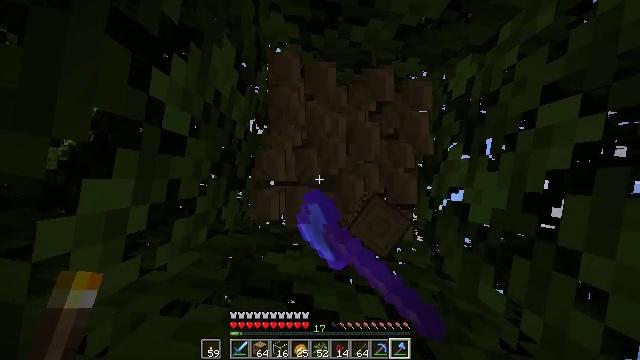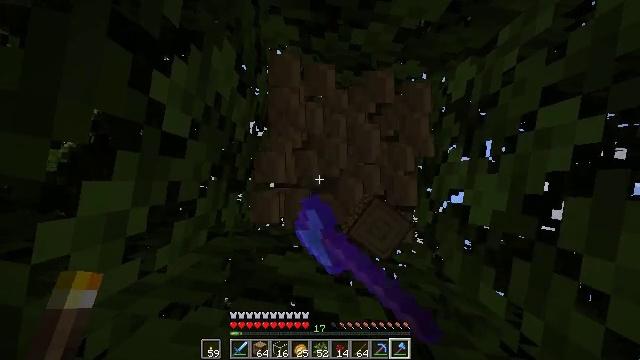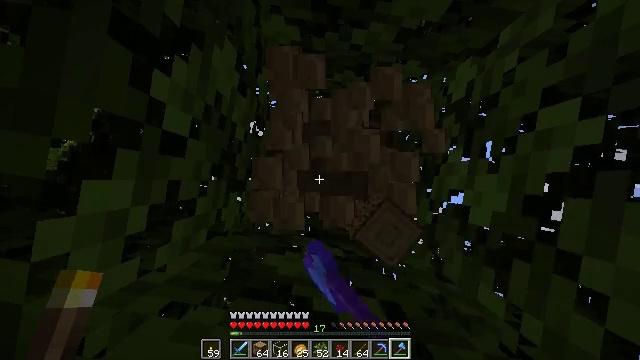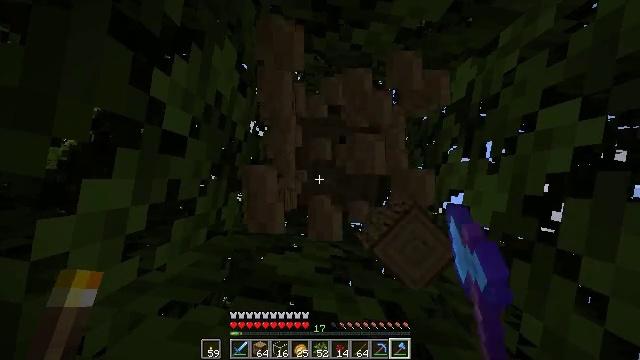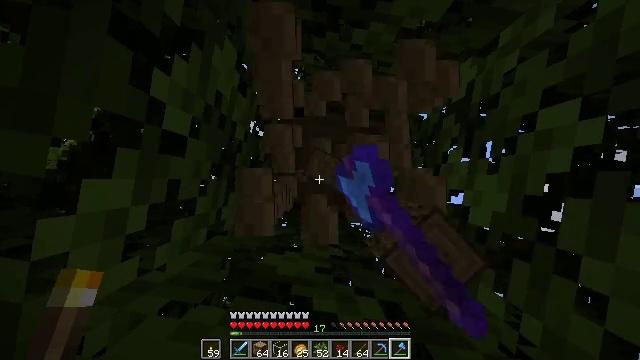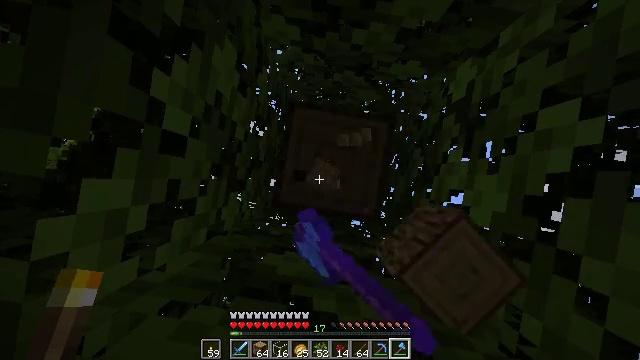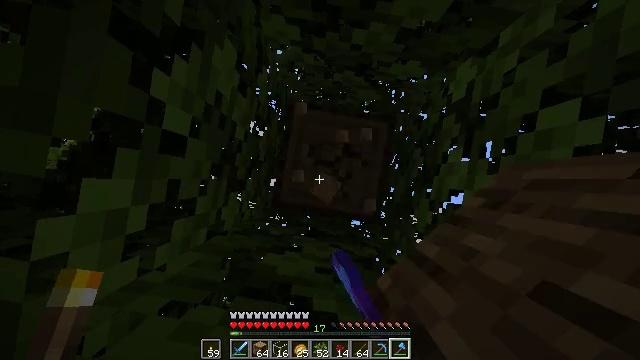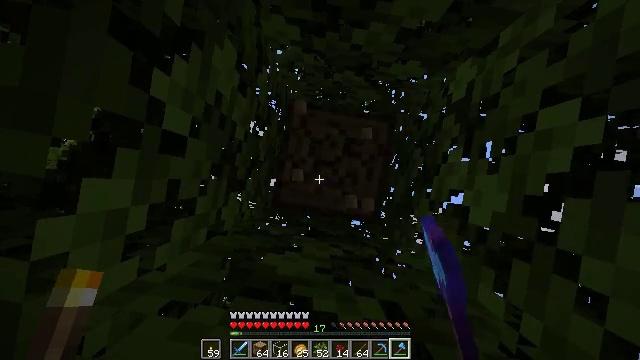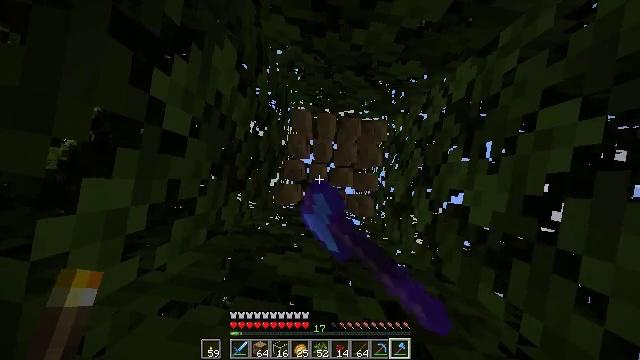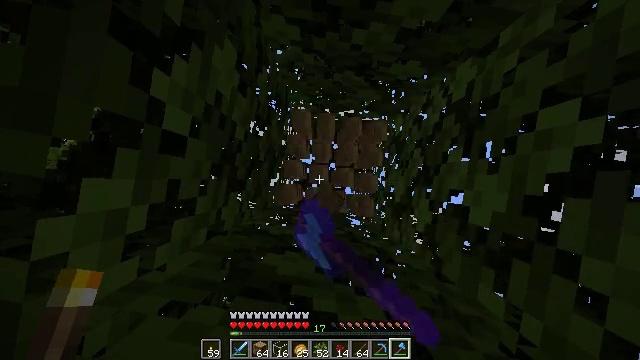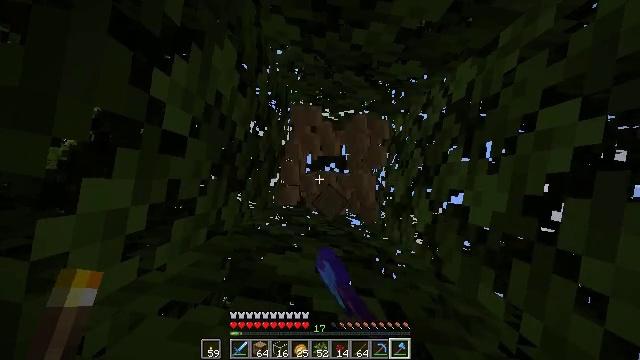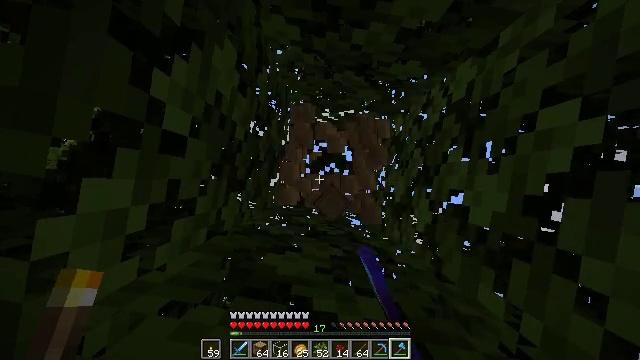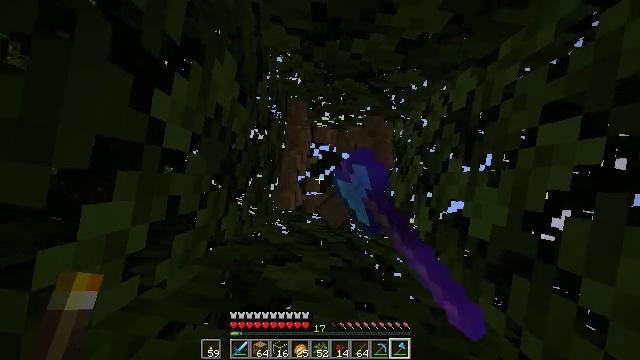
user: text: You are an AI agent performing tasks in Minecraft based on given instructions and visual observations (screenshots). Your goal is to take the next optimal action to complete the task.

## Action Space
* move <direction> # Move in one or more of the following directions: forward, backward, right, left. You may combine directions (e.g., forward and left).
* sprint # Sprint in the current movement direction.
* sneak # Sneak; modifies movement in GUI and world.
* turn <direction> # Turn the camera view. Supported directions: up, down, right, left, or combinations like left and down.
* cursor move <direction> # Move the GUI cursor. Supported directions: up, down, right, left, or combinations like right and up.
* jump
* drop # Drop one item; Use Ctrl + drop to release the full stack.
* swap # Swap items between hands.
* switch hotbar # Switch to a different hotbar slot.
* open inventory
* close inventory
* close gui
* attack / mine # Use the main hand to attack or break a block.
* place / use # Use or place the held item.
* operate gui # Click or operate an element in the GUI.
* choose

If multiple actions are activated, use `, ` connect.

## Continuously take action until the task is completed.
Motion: motion action
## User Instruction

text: Break the tree to get oak logs.
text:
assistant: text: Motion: attack / mine
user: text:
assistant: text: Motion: attack / mine
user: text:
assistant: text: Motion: attack / mine
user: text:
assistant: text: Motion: attack / mine
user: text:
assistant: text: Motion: attack / mine
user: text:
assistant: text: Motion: attack / mine
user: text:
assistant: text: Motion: attack / mine
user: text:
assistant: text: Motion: attack / mine
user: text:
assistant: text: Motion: attack / mine
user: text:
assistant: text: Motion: attack / mine
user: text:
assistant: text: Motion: attack / mine
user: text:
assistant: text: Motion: move back, attack / mine
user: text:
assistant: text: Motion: attack / mine